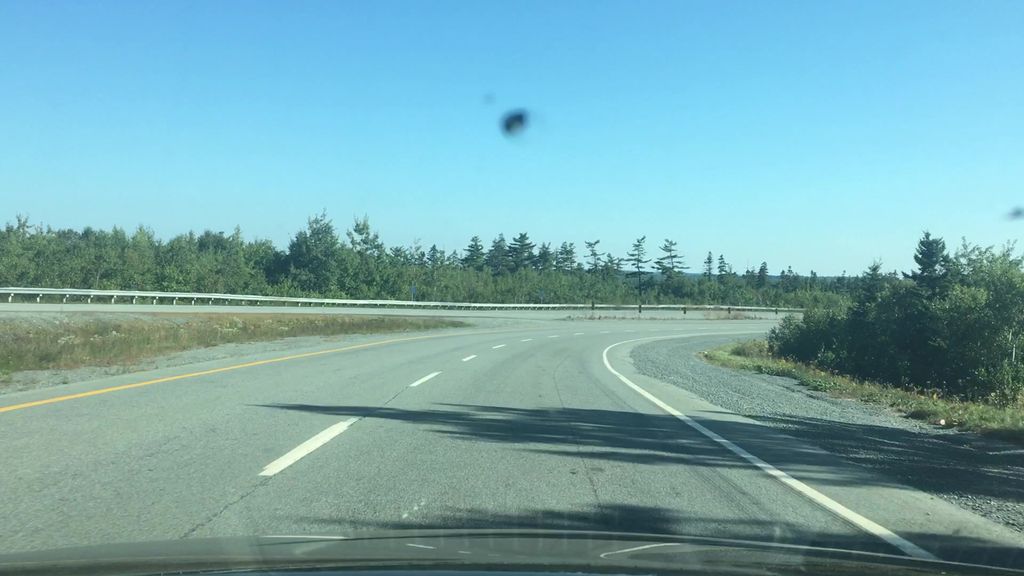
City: halifax